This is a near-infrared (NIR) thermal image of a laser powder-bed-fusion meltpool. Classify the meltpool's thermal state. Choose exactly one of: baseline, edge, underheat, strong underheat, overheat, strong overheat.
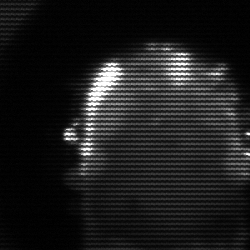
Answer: baseline